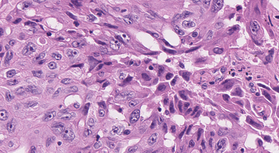
Tumor epithelial tissue: yes
Tumor-associated stroma tissue: no
Normal tissue: no